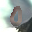
Label: 0